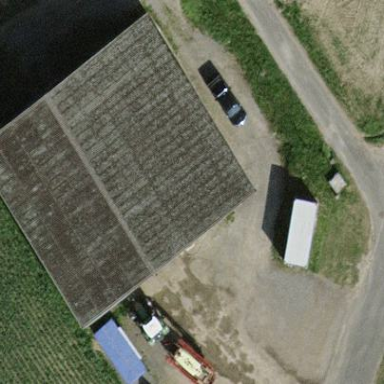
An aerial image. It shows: Farmyard area.